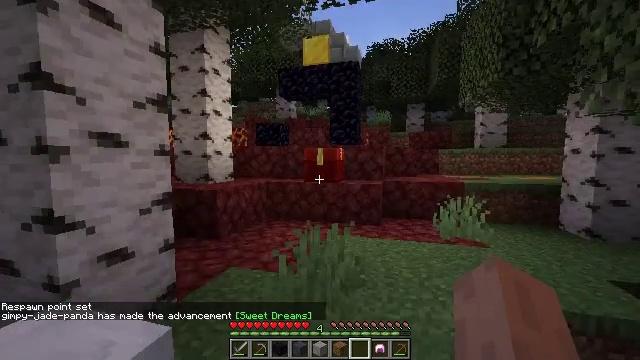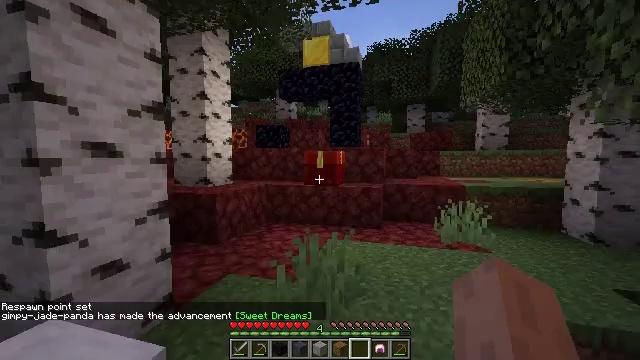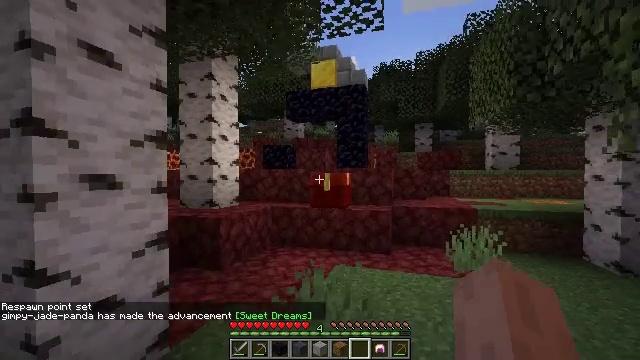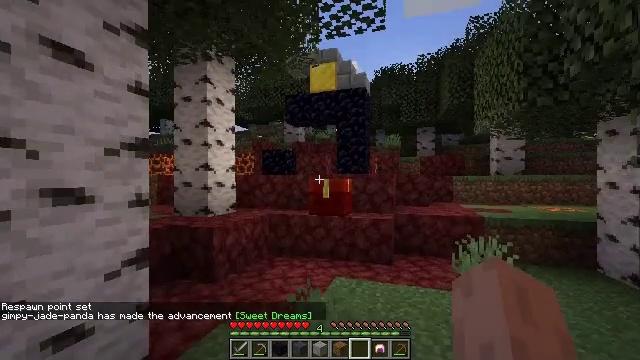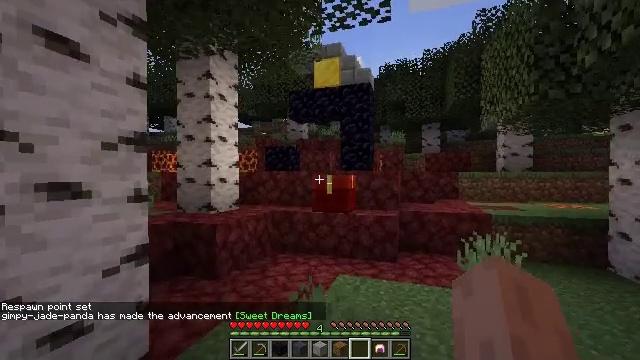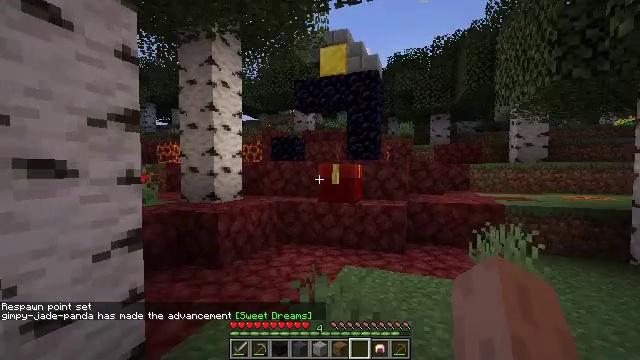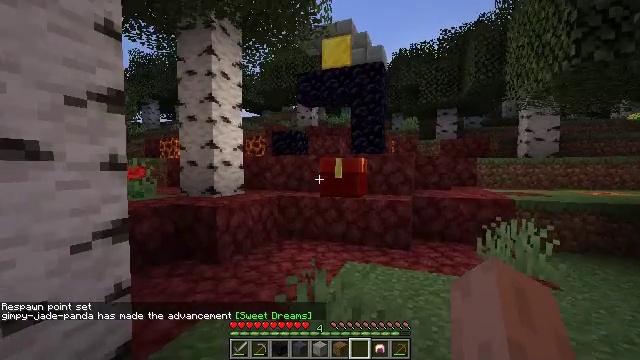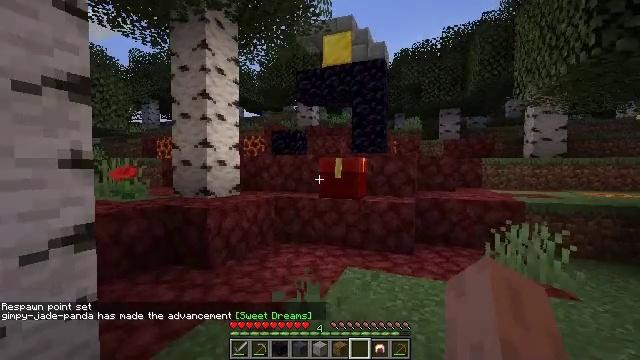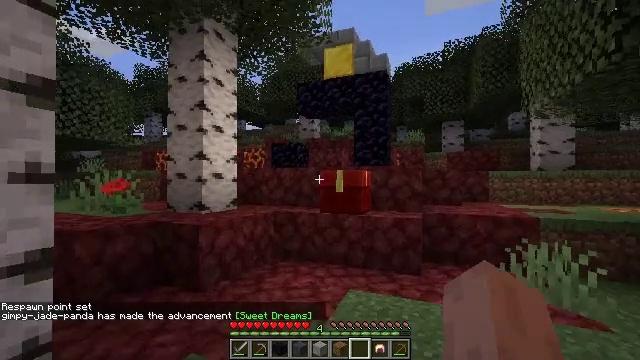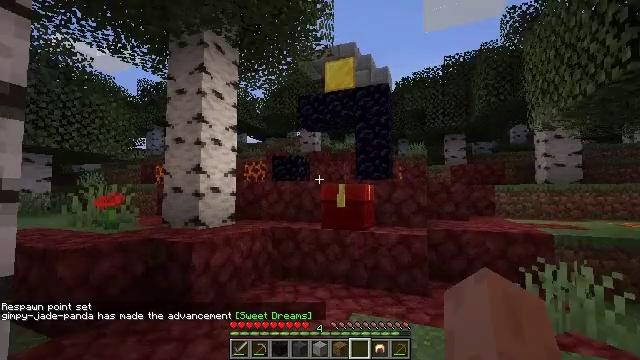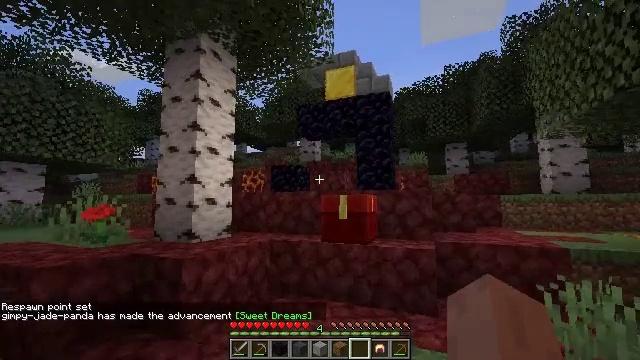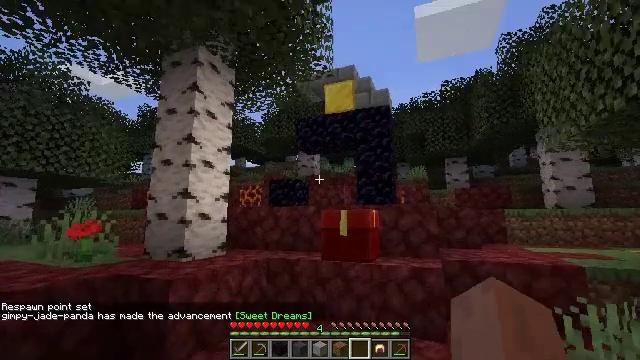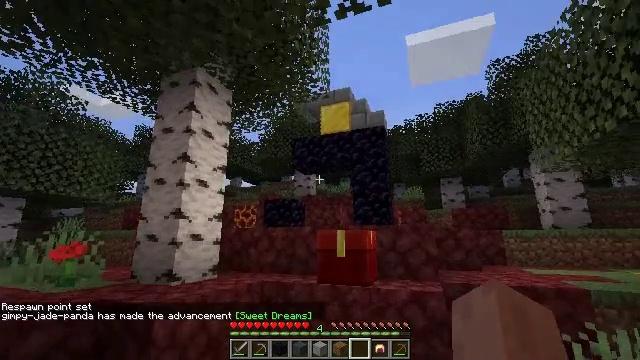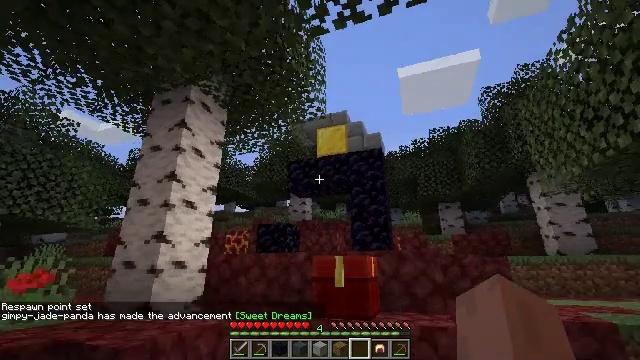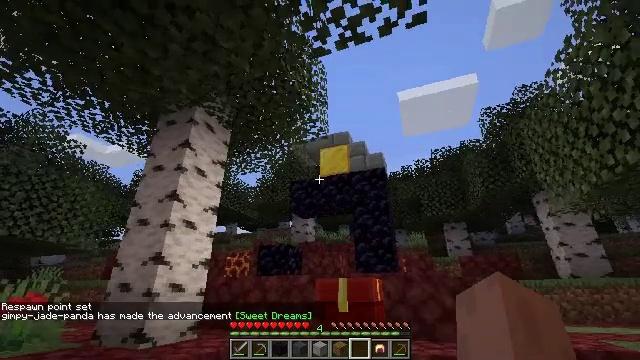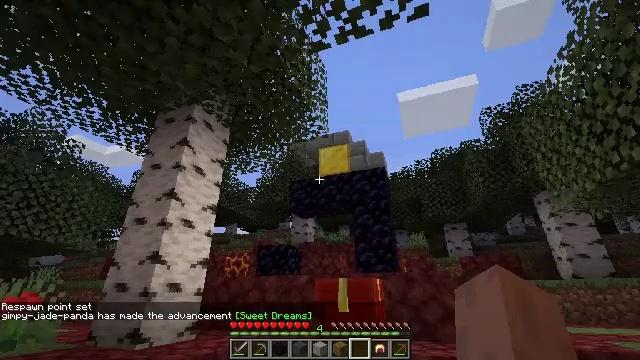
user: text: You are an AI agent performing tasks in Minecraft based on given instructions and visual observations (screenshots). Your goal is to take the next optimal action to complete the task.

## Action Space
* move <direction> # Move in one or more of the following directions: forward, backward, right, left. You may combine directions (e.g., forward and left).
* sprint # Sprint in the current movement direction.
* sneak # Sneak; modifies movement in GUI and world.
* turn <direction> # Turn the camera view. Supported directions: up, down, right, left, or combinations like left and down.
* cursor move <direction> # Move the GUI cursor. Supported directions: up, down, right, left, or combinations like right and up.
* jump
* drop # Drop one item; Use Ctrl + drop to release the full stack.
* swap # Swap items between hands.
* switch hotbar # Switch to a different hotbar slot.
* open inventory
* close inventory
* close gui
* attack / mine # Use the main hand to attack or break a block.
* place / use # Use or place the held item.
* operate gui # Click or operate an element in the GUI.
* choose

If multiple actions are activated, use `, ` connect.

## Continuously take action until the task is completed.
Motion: motion action
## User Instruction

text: Mine a chest to move it.
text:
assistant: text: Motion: move forward, jump
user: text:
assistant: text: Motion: move forward, turn left and up, jump
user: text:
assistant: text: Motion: move forward, jump
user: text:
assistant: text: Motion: move forward, jump
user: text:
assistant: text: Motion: move forward, turn left and down
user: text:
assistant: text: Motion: move forward
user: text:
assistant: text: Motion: move forward
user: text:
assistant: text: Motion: move forward, turn up
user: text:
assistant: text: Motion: move forward, turn up
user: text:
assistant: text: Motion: move forward, turn up
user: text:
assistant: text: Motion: move forward, turn up
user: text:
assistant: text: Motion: move forward, turn up
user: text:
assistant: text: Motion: turn right and up
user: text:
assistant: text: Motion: turn up
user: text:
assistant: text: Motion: no_op
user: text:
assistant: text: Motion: no_op
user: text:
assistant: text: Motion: no_op
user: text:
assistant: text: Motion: no_op
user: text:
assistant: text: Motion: no_op
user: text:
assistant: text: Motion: no_op
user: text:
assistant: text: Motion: no_op
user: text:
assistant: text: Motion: no_op
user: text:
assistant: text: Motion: no_op
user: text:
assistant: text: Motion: switch to hotbar 2
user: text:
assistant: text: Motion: switch to hotbar 2
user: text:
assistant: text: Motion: switch to hotbar 2
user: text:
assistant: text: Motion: no_op
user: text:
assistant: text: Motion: no_op
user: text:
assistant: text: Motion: no_op
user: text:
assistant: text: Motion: no_op